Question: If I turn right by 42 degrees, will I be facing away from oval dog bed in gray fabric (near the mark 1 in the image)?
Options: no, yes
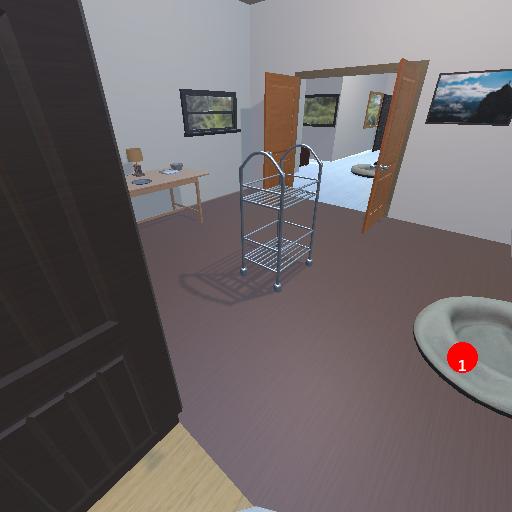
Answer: no